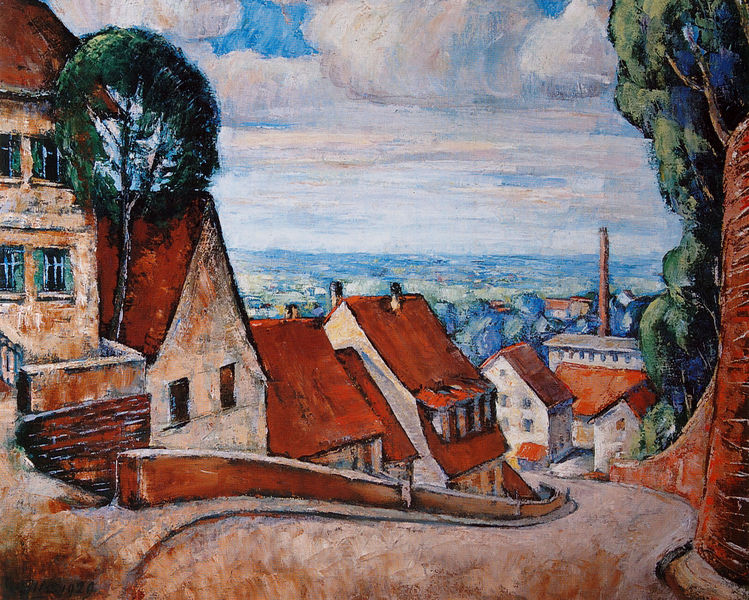
Titel: Ein Hochsommertag am Dachauer Karlsberg mit dem weiten Blick ins Dachauer Moos
Künstler: Jean Lehmann
Standort: Dachau
Institution: Stadt Dachau
Schlagwörter: baum, berg, blau, blätter, dunkel, gemälde, himmel, laub, weiß, wolken, bäume, gelb, grün, landschaft, menschen, ocker, stadt, äste, braun, bunt, fenster, grau, hell, hintergrund, orange, strasse, türkis, blick, dach, rot, weg, beige, stein, signatur, öl, ebene, ferne, horizont, horizontlinie, häuser, natur, weite, brüstung, pastos, rosa, anhöhe, kamin, kamine, schornstein, fassade, perspektive, vedute, abhang, leer, dächer, giebel, mauer, schornsteine, ziegel, farbe, luftperspektive, violett, naiv, fabrik, schlot, sigantur, geländer, baumkrone, unscharf, stadtansicht, erker, gehsteig, expressionistisch, dachfenster, gauben, kurve, verschwommen, putz, mauern, stadtlandschaft, steigung, siedlung, treppengeländer, gaube, gaupen, esse, schlieren, vordach, abwärts, neigung, fesnter, häuserzeile, satteldächer, first, fabrikschornstein, abweg, baumstaamm, bergab, firste, himmel wolken, siedung, stützmauer